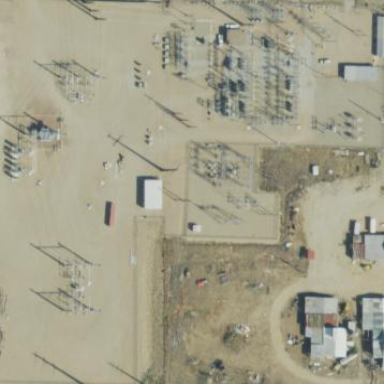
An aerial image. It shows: Outdoor distribution level power substation.